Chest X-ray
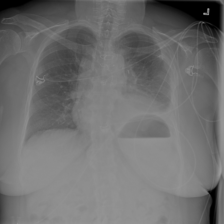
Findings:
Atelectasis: negative
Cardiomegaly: negative
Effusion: positive
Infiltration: negative
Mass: negative
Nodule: negative
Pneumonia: negative
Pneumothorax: negative
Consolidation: negative
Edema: negative
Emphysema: negative
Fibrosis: negative
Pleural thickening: negative
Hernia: negative